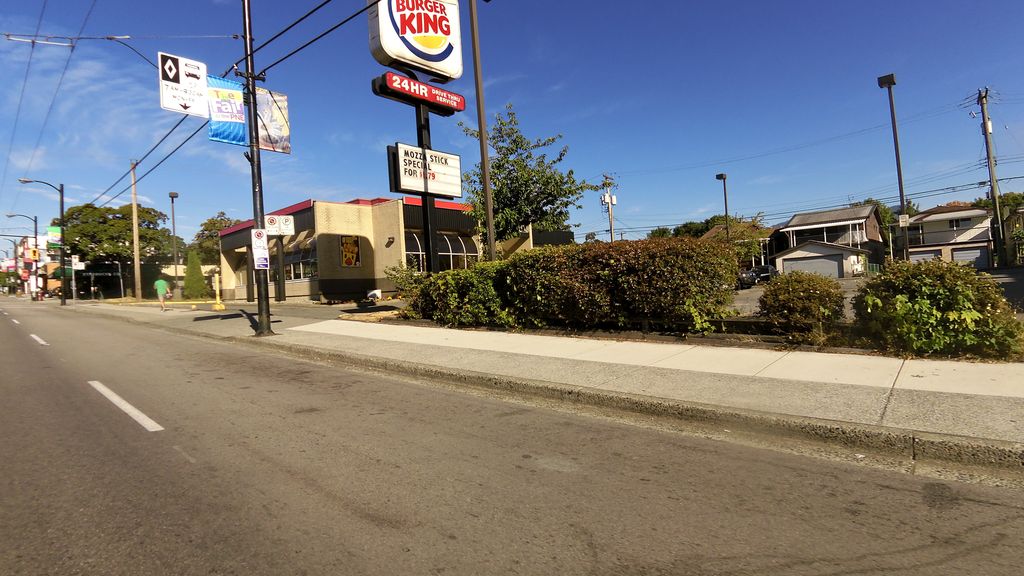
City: vancouver